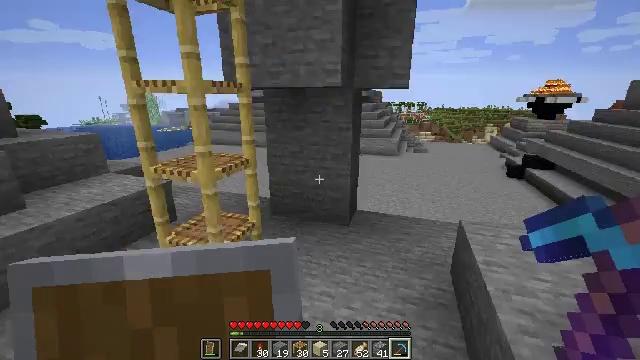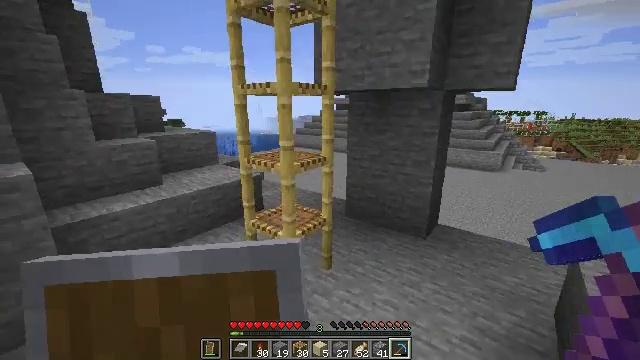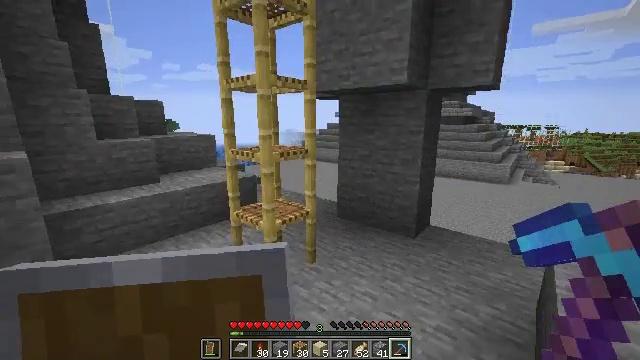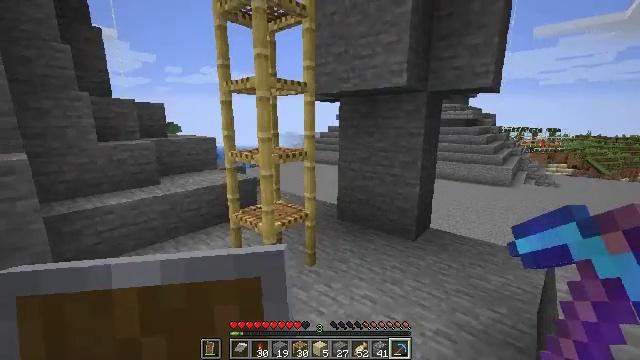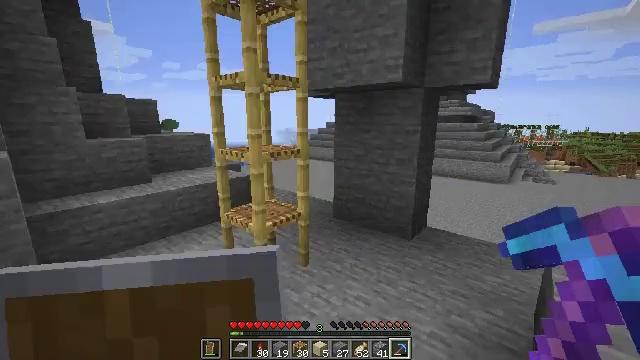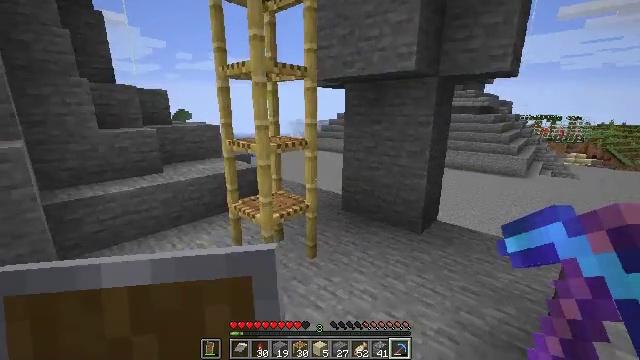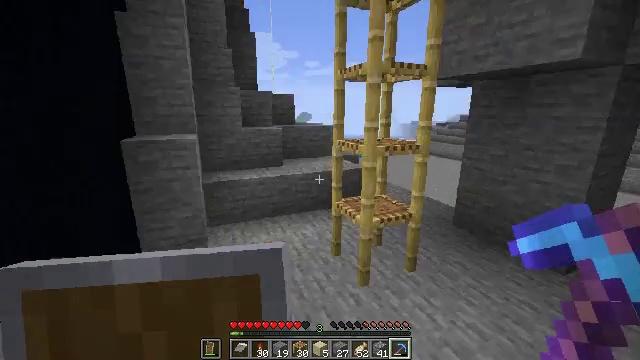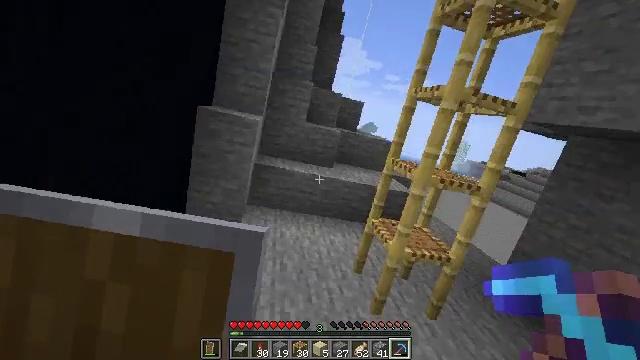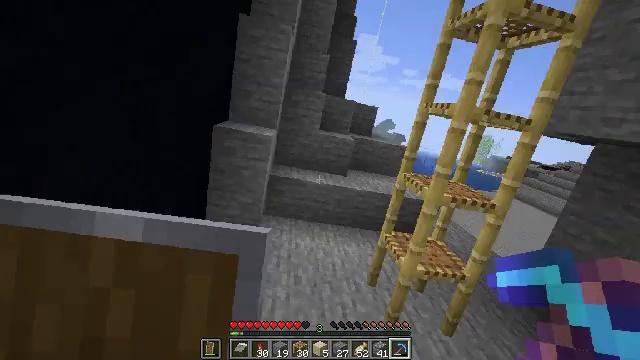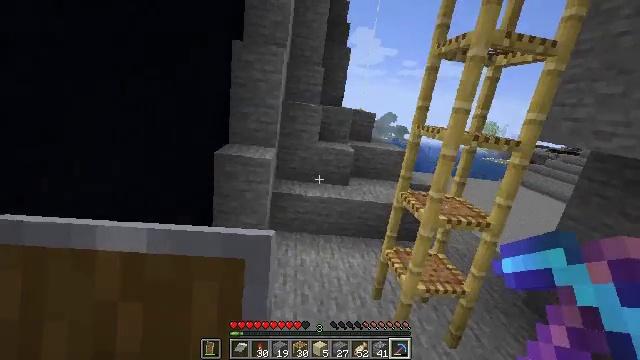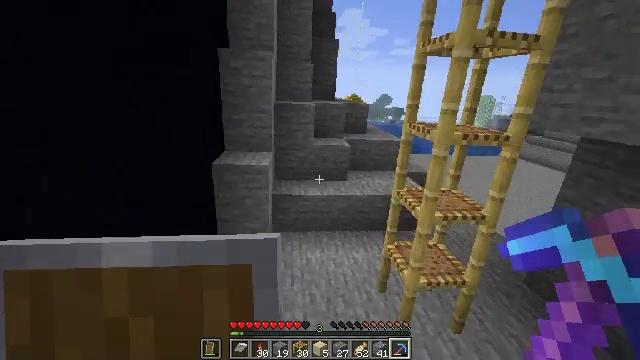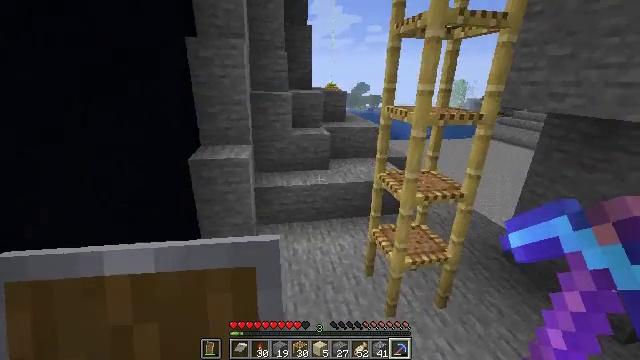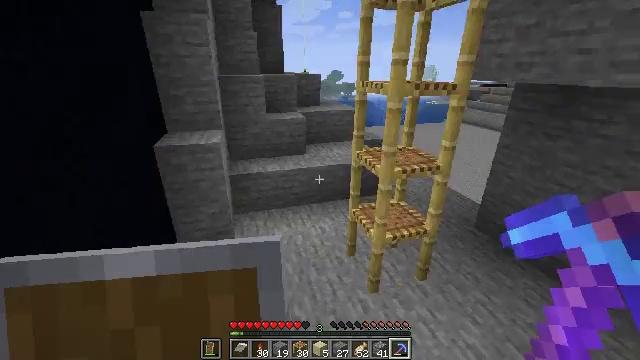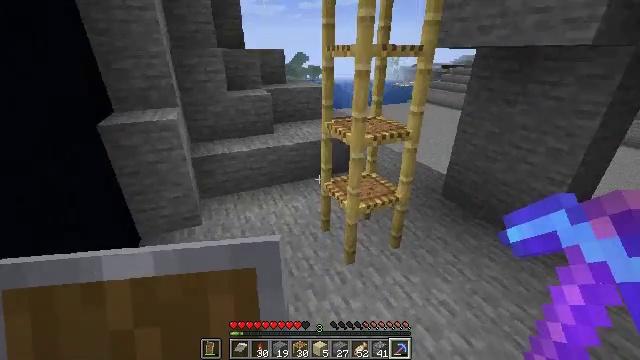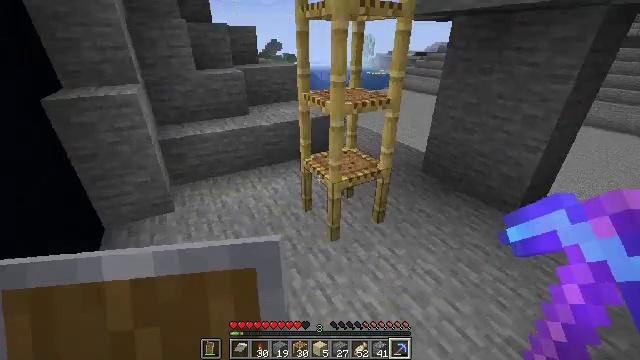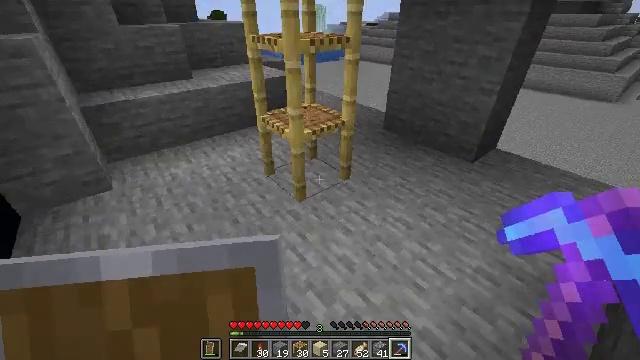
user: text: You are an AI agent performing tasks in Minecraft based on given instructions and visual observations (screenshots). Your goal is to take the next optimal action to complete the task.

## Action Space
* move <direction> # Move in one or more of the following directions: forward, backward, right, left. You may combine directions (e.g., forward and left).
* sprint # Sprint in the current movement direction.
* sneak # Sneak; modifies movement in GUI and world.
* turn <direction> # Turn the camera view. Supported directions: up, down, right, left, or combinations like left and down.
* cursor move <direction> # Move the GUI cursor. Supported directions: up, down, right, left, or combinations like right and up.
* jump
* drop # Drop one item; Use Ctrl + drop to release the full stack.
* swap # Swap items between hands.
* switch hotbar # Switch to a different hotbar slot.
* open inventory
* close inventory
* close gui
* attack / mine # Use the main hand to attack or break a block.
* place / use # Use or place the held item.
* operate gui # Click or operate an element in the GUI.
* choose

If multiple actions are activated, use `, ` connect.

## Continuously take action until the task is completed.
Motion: motion action
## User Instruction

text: Dismantle the scaffolding.
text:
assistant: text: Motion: turn left and up
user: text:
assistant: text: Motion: turn left and up
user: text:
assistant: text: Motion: no_op
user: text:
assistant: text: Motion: no_op
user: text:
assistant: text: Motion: turn left and down
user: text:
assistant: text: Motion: turn left
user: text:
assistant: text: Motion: turn left
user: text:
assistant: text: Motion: turn left and down
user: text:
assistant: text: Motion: turn left
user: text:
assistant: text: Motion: turn down
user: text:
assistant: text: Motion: move forward, turn right and down
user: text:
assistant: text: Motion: move forward, turn right and down
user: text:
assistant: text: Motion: move forward, turn right and down
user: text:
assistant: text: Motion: move forward, turn right and down
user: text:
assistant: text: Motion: move forward and move left, turn right and down
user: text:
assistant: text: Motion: move forward and move left, turn right and down
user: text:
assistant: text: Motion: move forward and move left, turn right
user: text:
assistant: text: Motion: move forward and move left, turn right
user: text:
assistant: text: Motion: move forward, turn right
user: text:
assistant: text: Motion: move forward, turn right
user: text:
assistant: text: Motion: no_op
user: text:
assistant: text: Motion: no_op
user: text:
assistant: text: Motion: turn left and up
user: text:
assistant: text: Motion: turn left
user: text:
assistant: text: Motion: turn left and up
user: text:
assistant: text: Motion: turn left
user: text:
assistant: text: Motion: no_op
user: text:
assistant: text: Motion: no_op
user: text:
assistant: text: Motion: no_op
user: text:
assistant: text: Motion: no_op